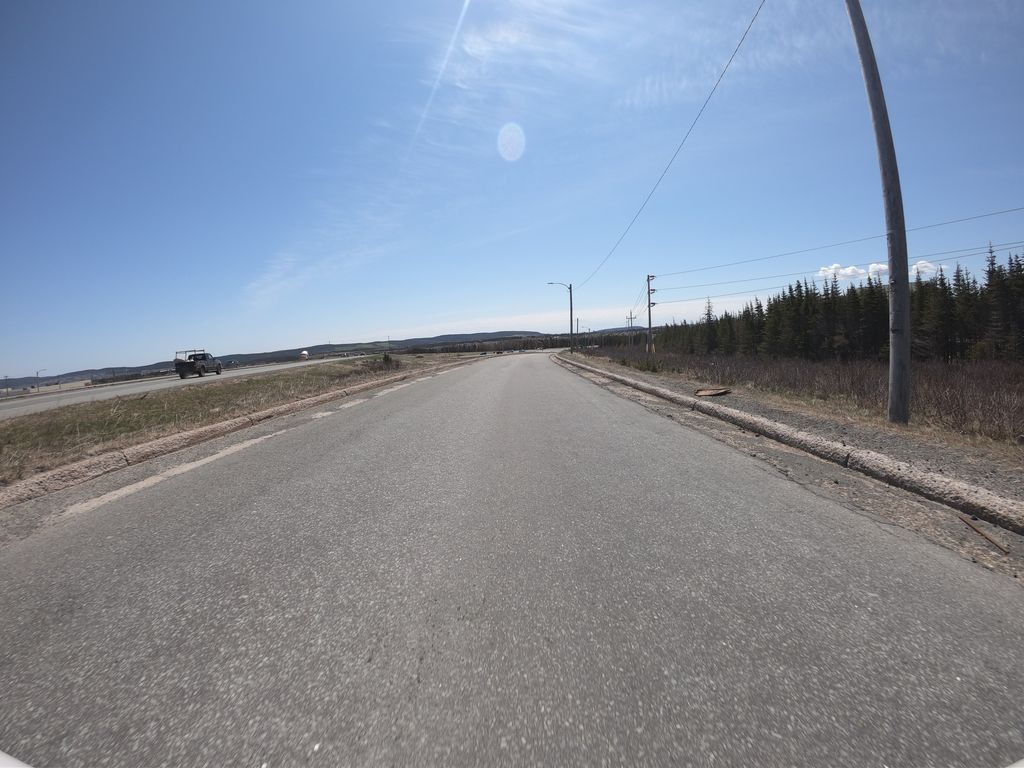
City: st_johns